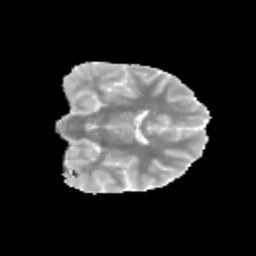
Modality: MD
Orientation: coronal
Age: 12
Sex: male
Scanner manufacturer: siemens
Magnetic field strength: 3 T
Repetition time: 3.8 s
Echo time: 0.07 s